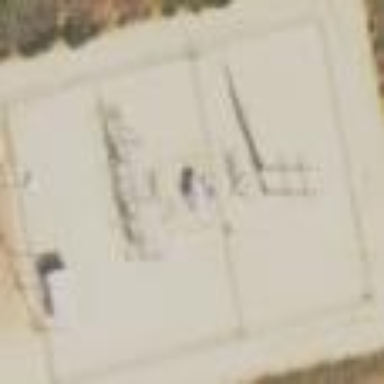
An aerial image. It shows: There is distribution substation enclosed by fence.